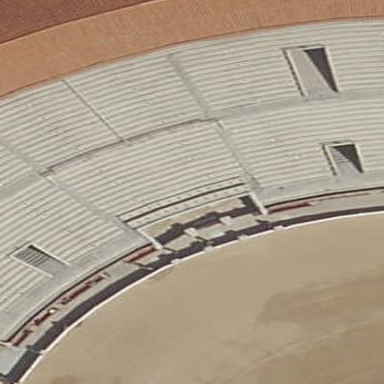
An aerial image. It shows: Bleachers located on concrete-roofed building with skillion-shaped roof.